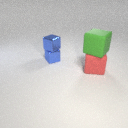
large green rubber cube above large red rubber cube